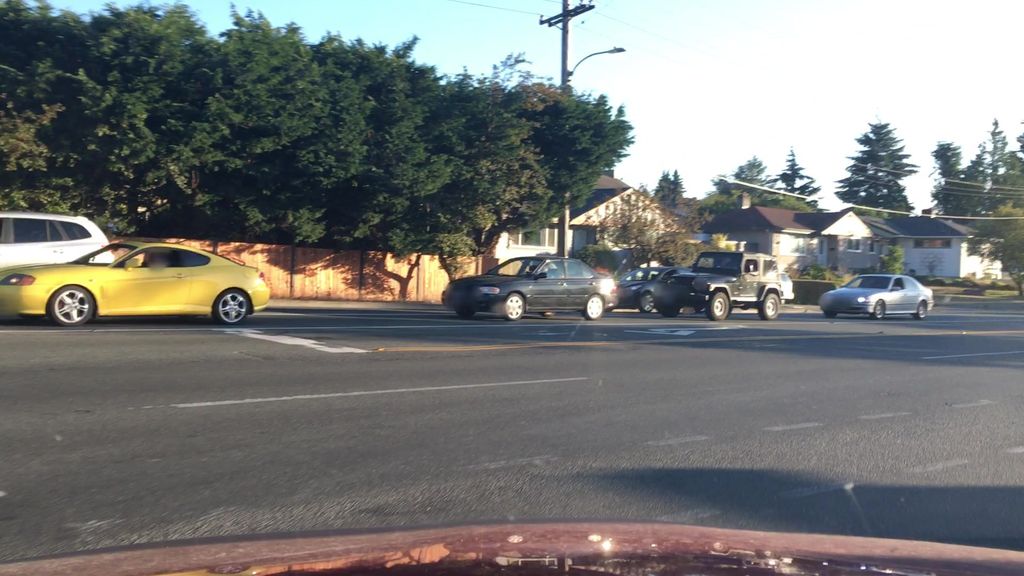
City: victoria